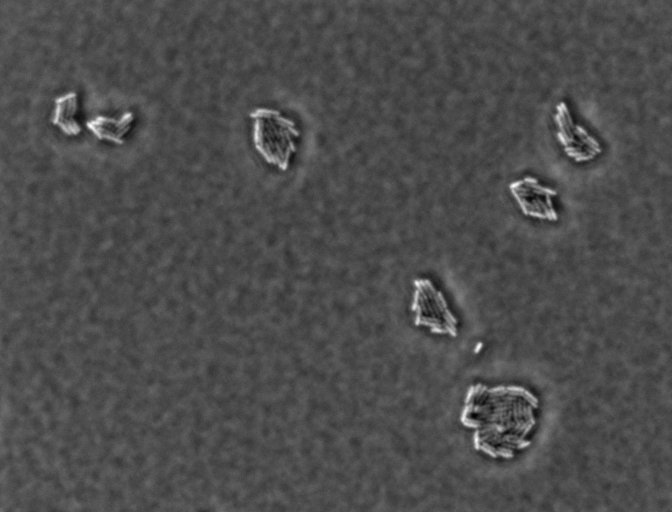
Salmonella enterica Typhimurium